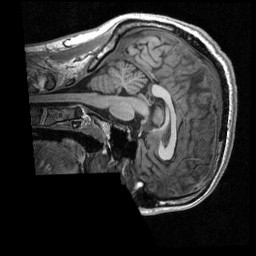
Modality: T1w
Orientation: sagittal
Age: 26
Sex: male
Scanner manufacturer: siemens
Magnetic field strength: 3 T
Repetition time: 2.3 s
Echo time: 0.00298 s